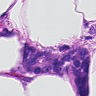
Metastatic tissue present: yes